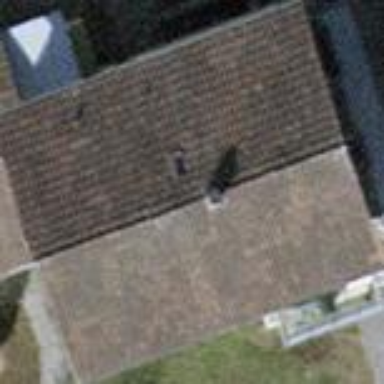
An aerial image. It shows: Semi-detached house with gabled roof.